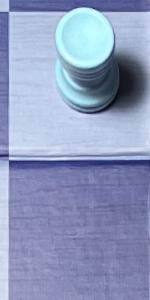
Label: Empty